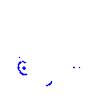
Particle: proton